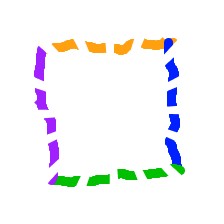
Shape: square